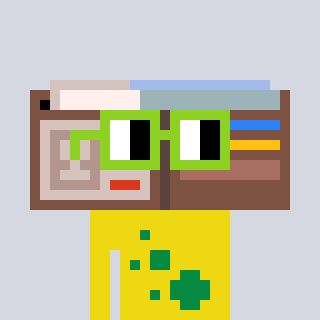
a pixel art character with square light green glasses, a wallet-shaped head and a yellow-colored body on a cool background